Question: Using Beautiful Soup I am trying to extract the number highlighted in the picture below. I am able to target and ouput the entire span class but I only want just that anchors text string
How can I tell Beautiful Soup I want the next child elements value only? I am expecting the output to be
'''
target=soup.findAll('span',{'class':'data data_mpn'})
print target
'''

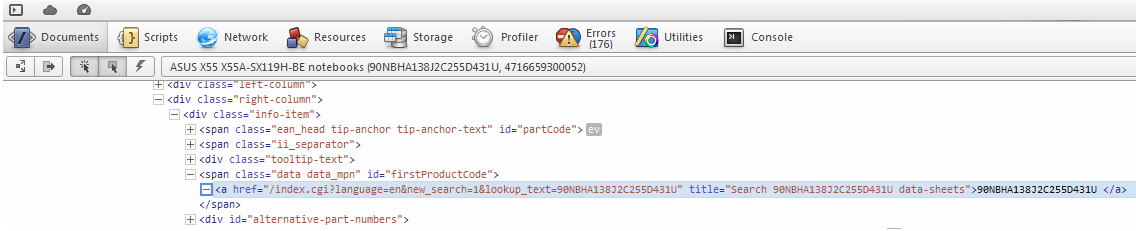
Answer: You should be able to do:
'''
soup.find('span', id='firstProductCode').find('a').string
'''